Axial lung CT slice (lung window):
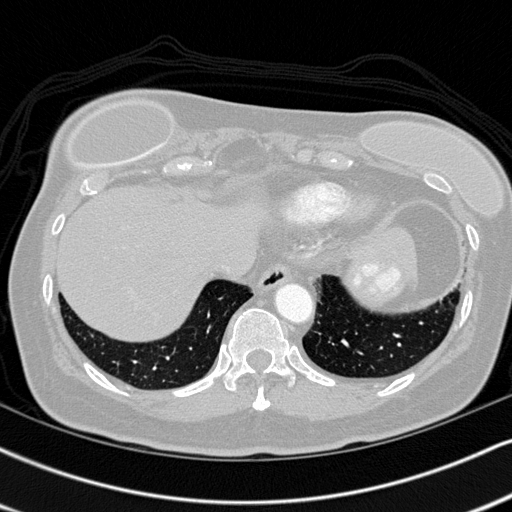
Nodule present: no